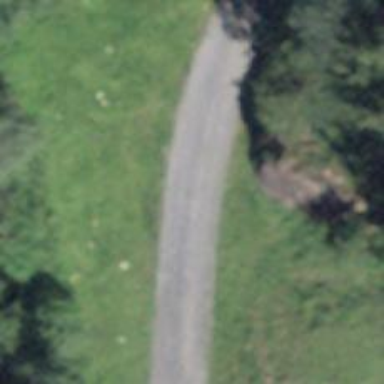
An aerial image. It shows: Unclassified road.